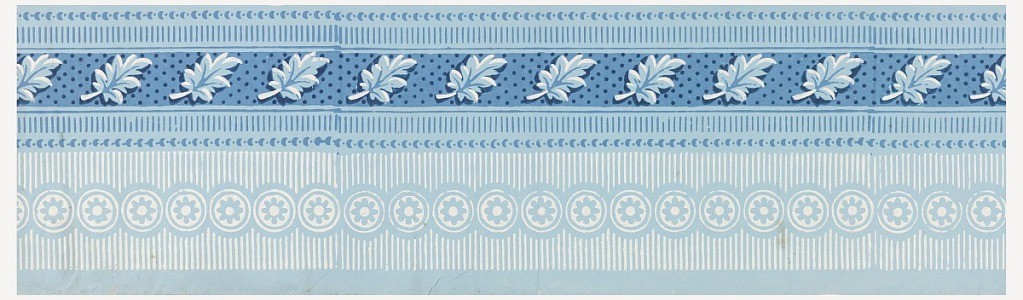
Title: Border
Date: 1800–1820
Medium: Block-printed on joined sheets of handmade paper
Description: Design is divided equally into two bands. On the top band, a highlighted leaf repeats continuously against a polka-dot background with edgings of dentils and tiny crescents. The lower band is simpler: a row of rosettes runs down the center against a background of vertical stripes; printed in blues and white over a pastel blue ground.